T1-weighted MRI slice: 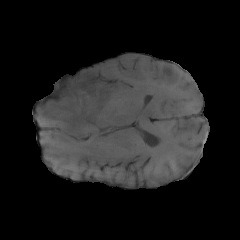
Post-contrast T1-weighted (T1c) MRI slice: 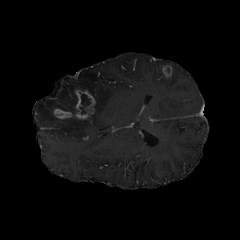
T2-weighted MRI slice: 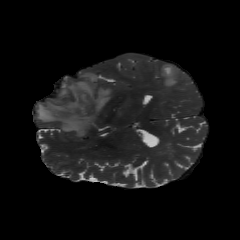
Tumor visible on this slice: yes